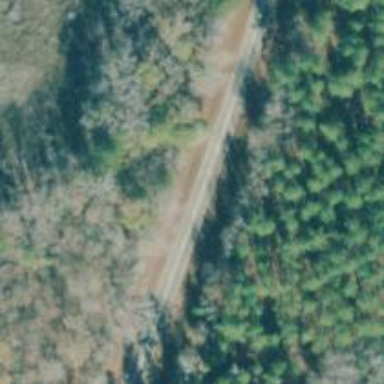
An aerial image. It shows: Tertiary road.